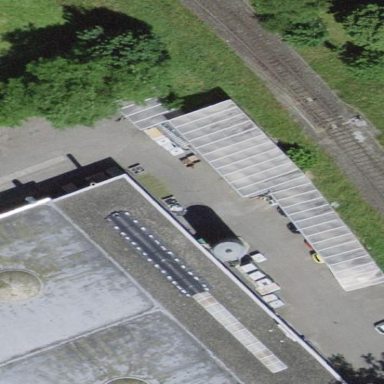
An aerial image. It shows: View of roof of building.